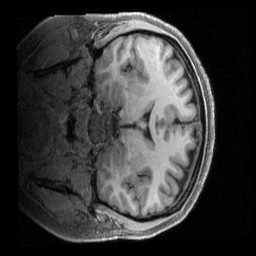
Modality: T1w
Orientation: coronal
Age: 35
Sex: female
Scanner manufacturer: siemens
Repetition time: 2.4 s
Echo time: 0.00231 s